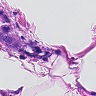
Metastatic tissue present: yes